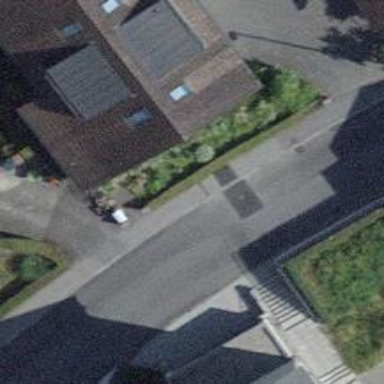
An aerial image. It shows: Kerb serving as barrier.